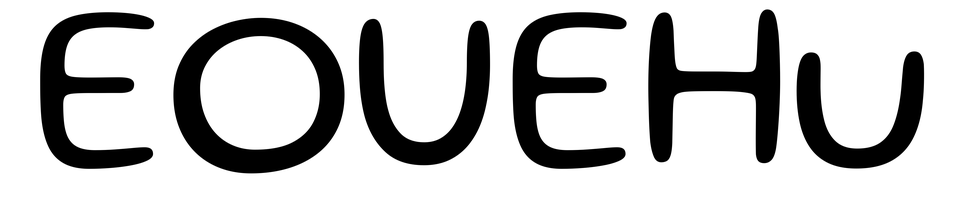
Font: Gluten_Light